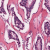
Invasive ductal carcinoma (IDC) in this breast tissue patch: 1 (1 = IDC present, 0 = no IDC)